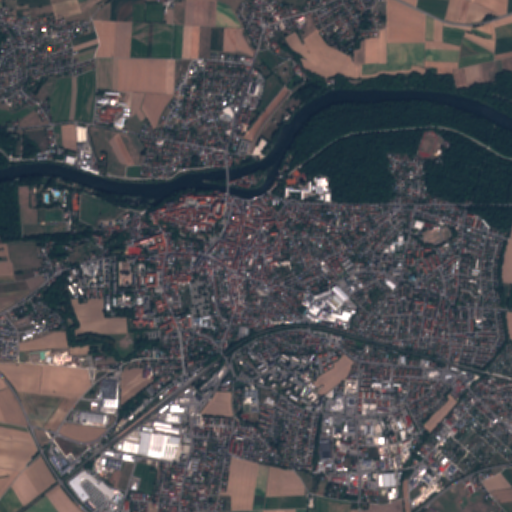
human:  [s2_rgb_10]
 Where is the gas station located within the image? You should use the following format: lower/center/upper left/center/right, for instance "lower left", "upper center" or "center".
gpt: The gas station is located in the lower left of the image.
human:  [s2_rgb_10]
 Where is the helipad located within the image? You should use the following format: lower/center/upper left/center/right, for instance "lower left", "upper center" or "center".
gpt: The helipad is located in the center right of the image.
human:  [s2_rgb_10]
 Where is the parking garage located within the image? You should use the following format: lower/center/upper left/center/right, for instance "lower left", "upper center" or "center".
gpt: The parking garage is located in the center of the image.
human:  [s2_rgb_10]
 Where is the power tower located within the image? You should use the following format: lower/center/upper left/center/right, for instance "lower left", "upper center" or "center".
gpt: The power tower is located in the left of the image.
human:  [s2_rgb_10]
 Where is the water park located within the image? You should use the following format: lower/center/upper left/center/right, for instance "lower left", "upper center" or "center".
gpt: The water park is located in the center left of the image.
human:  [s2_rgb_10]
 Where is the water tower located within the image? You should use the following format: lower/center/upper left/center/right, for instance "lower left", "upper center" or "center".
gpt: The water tower is located in the center of the image.
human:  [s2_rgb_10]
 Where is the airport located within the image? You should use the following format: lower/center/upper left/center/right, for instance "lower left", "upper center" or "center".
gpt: There is no airport in the image.